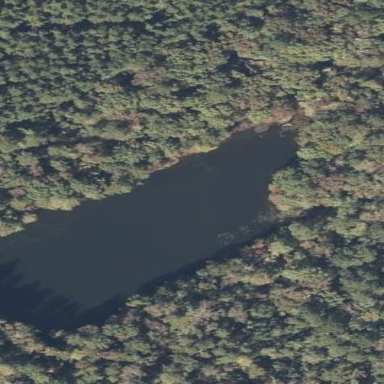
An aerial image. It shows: Pond surrounded by natural water.